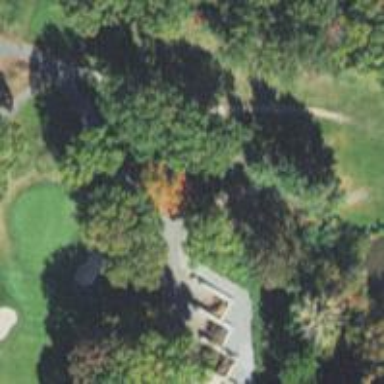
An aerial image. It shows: Path used for both walking and golf.